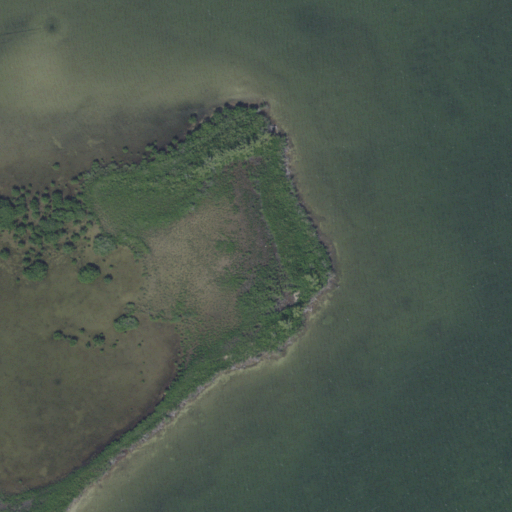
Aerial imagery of cape in Florida named Barnes Point containing open water, herbaceous wetlands, and woody wetlands